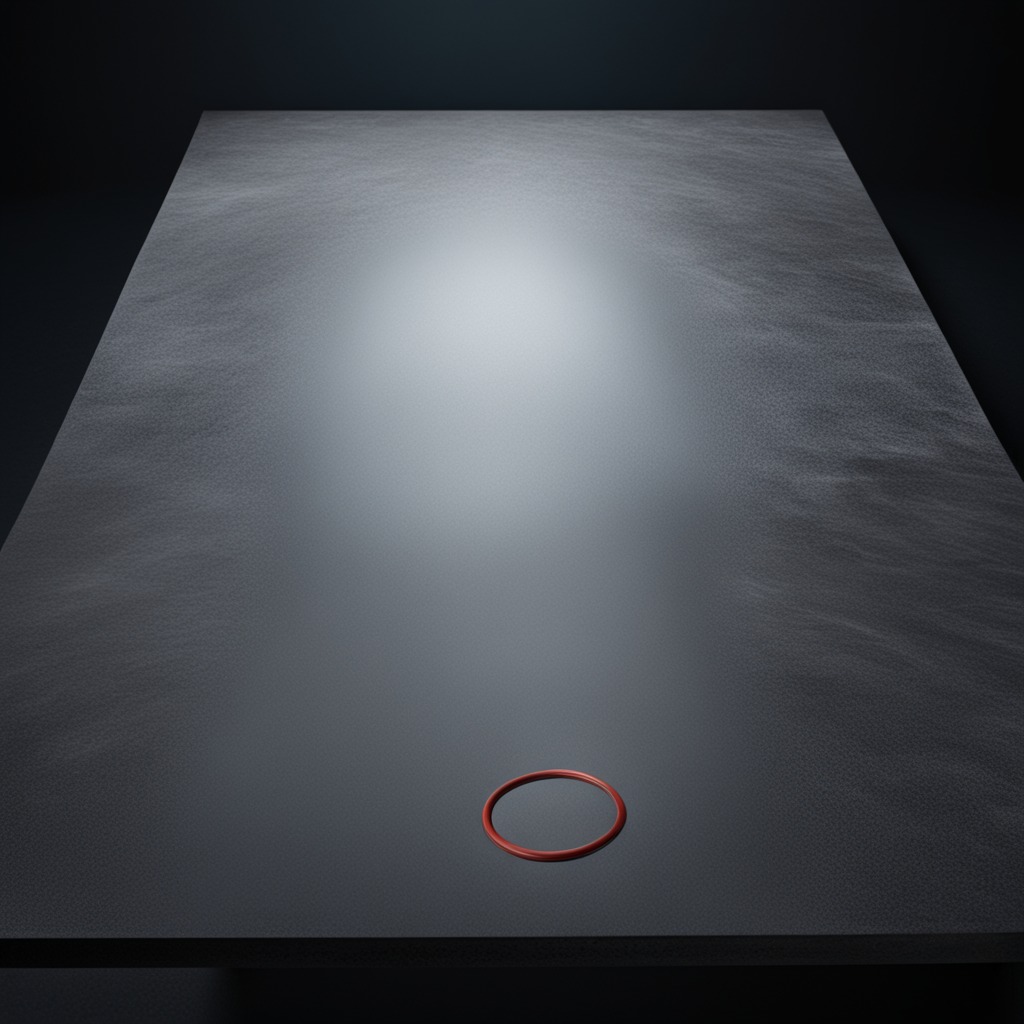
A rubber O-ring is lying on the granite table.